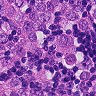
Metastatic tissue present: yes